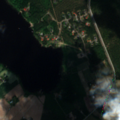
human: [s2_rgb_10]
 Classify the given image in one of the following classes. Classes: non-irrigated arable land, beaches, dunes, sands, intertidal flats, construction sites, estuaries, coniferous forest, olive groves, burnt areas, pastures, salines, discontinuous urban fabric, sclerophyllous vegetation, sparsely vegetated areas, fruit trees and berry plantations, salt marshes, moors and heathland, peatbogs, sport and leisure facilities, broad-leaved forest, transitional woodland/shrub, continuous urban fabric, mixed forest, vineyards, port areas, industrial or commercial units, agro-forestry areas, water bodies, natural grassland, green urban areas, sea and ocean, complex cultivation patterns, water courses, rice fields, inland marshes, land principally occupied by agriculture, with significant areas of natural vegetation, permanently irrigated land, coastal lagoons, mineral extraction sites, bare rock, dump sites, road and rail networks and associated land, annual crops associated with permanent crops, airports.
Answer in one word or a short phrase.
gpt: discontinuous urban fabric, non-irrigated arable land, land principally occupied by agriculture, with significant areas of natural vegetation, coniferous forest, mixed forest, water bodies